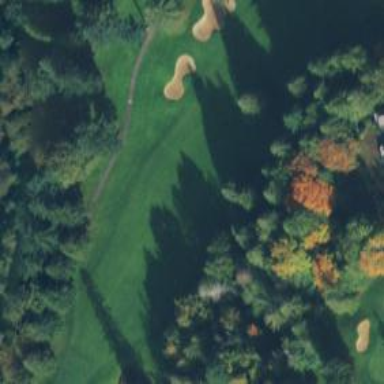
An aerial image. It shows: Golf hole for the sport of golf.